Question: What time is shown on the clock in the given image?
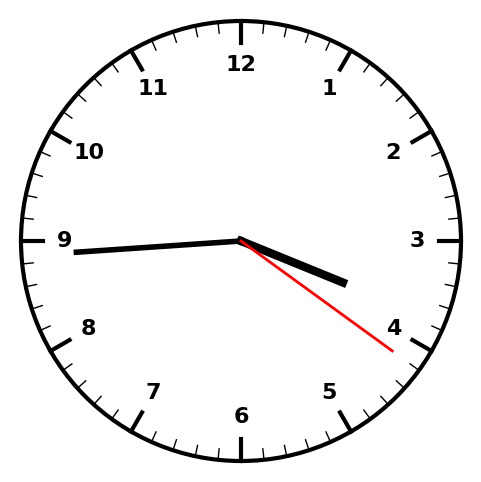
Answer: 03:44:21